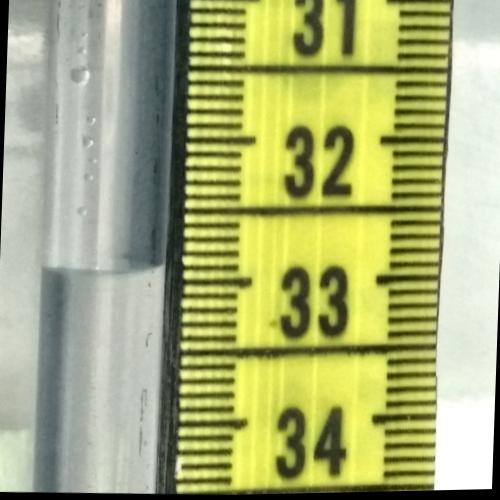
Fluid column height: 32.9 cm